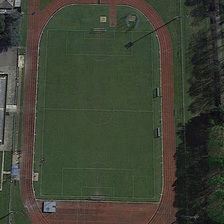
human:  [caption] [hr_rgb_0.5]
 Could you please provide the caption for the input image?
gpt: a playground is near a row of green trees .

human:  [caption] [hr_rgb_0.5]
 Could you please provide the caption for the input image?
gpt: a playground is near a row of green trees .

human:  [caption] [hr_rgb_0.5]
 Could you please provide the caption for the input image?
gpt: a playground is near a row of green trees .

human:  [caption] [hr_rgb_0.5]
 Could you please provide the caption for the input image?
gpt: a playground is near a row of green trees .

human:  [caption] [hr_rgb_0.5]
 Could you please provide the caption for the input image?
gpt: a playground is near a row of green trees .